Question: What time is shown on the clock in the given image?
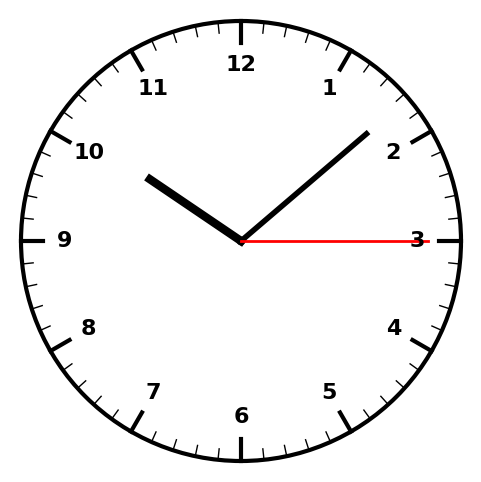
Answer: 10:08:15